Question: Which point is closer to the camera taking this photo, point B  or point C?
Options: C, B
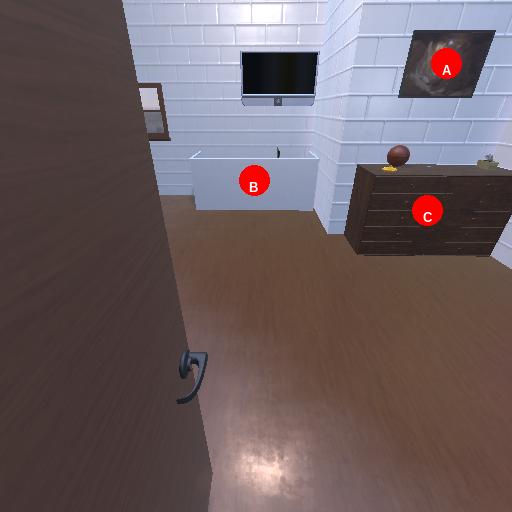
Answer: C